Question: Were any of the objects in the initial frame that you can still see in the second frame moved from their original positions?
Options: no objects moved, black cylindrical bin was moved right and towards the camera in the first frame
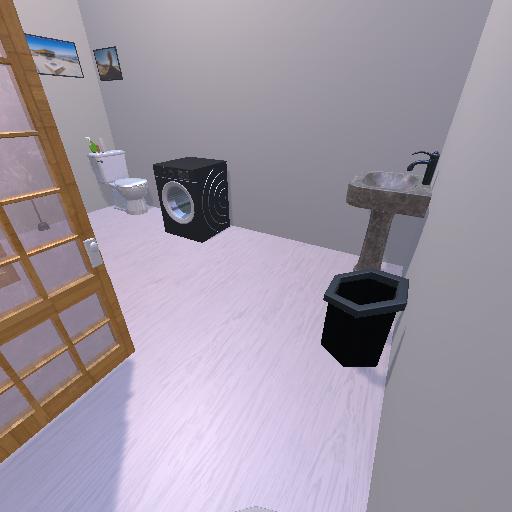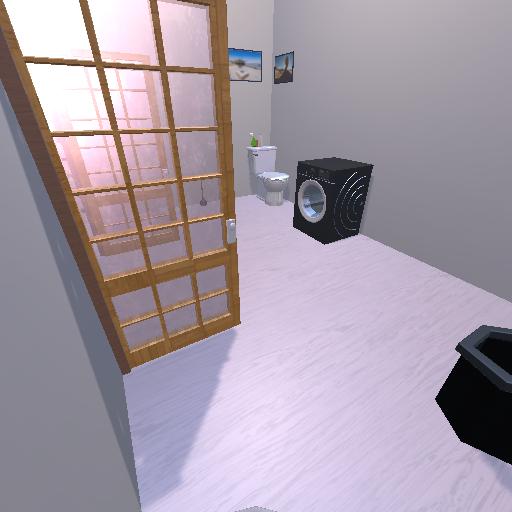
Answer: no objects moved